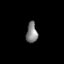
Tissue: skin
Cell type: Epithelial cells
Senescence score: 0.7133
Nuclear area (px): 225
Mean DAPI intensity: 129.96